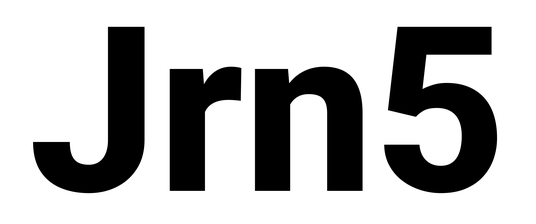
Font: Roboto_ExtraBold